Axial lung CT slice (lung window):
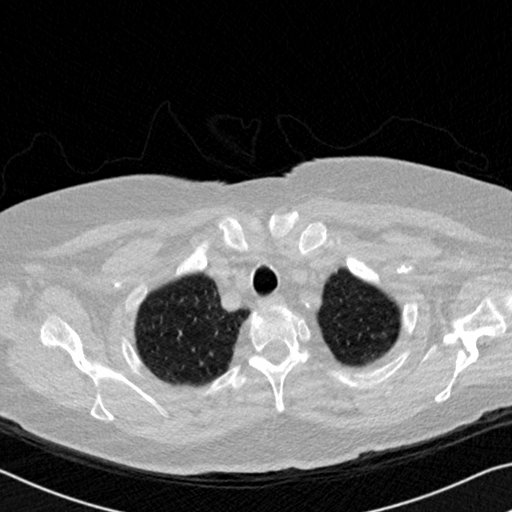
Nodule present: no